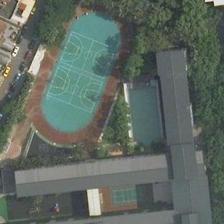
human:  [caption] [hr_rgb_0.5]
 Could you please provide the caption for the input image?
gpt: some trees and several buildings are around a playground .

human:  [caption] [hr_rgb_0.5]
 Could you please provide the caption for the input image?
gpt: a playground is surrounded by many green plants and some buildings .

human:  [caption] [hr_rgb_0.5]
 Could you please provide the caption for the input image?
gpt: a playground is surrounded by some green trees and buildings .

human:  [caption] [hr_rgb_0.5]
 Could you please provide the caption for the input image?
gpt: the lake-blue bastetball courts are at the edge of the housing area, with lush plants neaby .

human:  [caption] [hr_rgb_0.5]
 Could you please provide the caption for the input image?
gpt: a playground is surrounded by many green plants and some buildings .